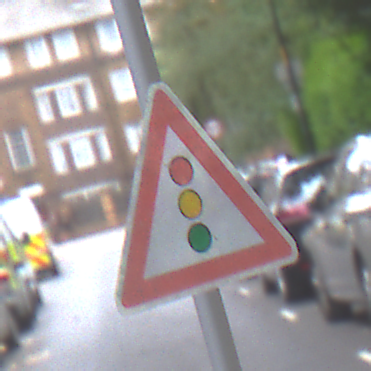
Verkehrszeichen: Lichtzeichenanlage
Umgebung: Outdoor, Urban
Tageszeit: MorningAfternoon
Wetter: Overcast
Licht: Natural
Jahreszeit: NotSpecified
Kontrast: LowContrast